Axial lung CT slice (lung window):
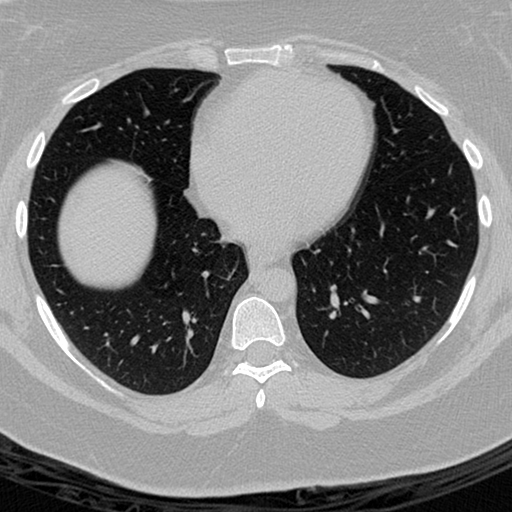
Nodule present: no